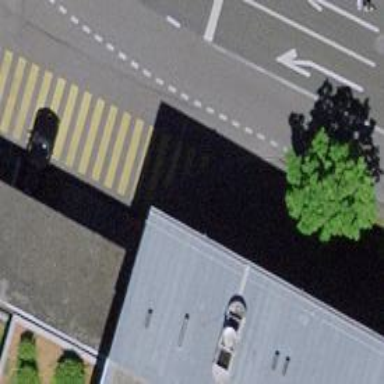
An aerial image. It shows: Kerb barrier.